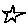
Label: star